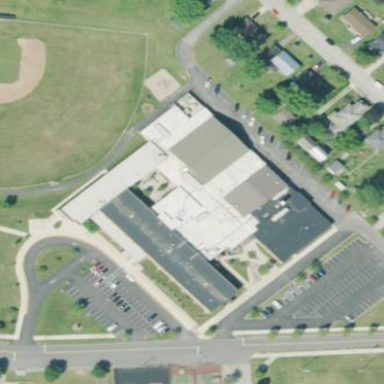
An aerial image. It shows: School building.